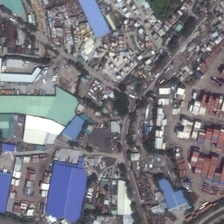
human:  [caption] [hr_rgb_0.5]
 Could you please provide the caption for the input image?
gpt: many buildings and green trees are in an industrial area .

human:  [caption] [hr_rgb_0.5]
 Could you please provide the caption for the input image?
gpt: many buildings and green trees are in an industrial area .

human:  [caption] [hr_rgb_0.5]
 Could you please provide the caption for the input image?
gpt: many buildings and green trees are in an industrial area .

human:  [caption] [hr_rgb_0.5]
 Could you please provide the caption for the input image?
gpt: many buildings and green trees are in an industrial area .

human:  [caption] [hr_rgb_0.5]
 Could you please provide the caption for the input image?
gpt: many buildings and green trees are in an industrial area .